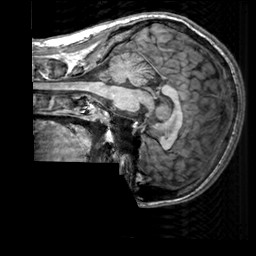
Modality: T1w
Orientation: sagittal
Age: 26
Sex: male
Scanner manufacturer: siemens
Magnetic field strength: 3 T
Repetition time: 2.3 s
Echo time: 0.00303 s